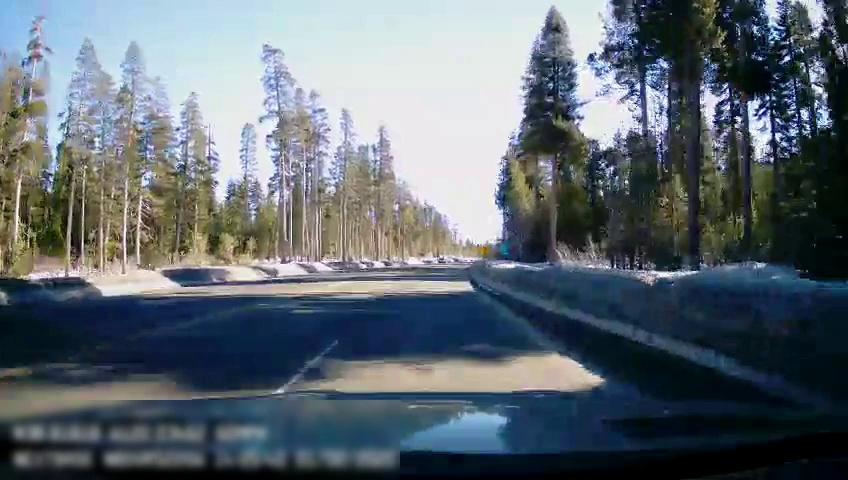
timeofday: Day
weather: Snowy
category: Drivable Space
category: Lanes | Current Lane
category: Traffic | Signs